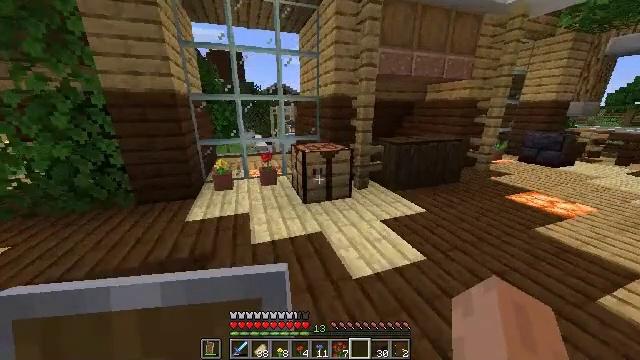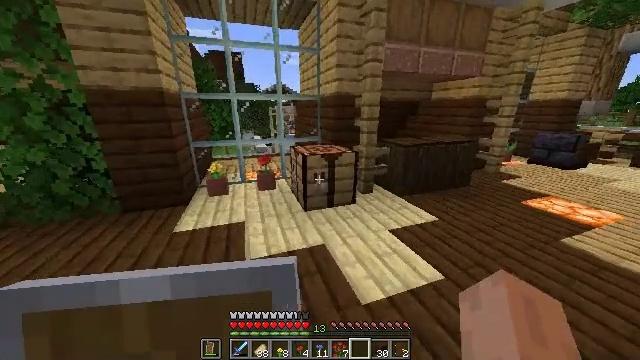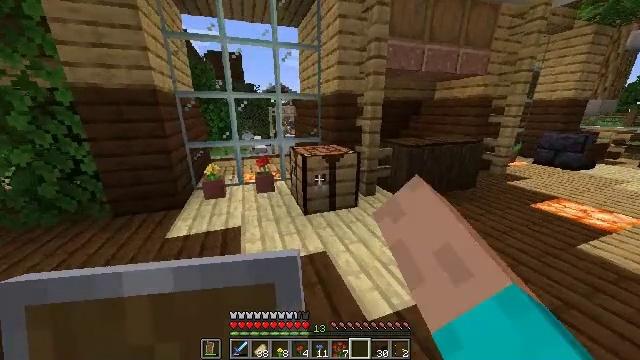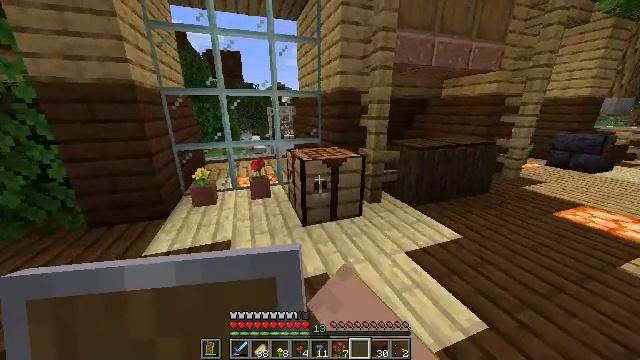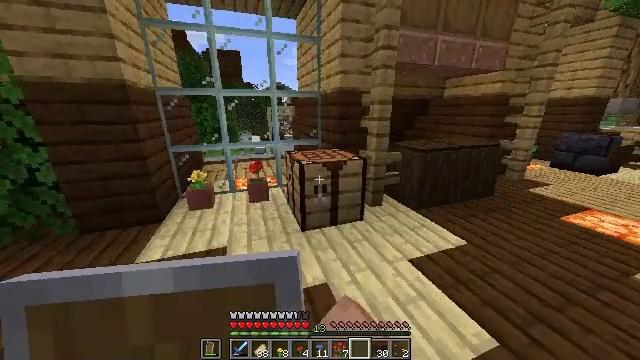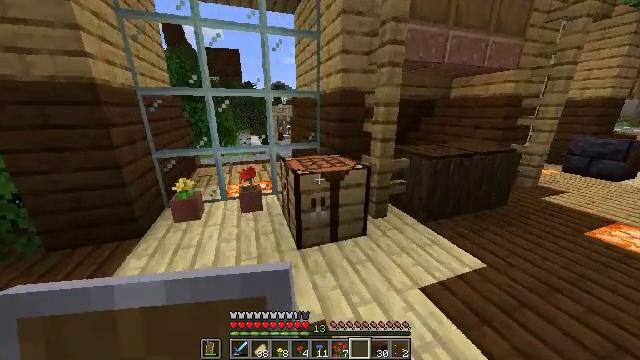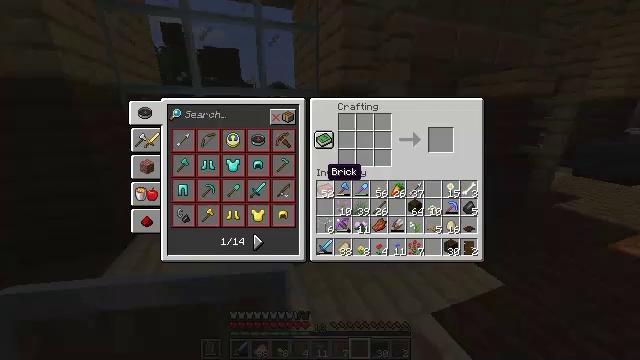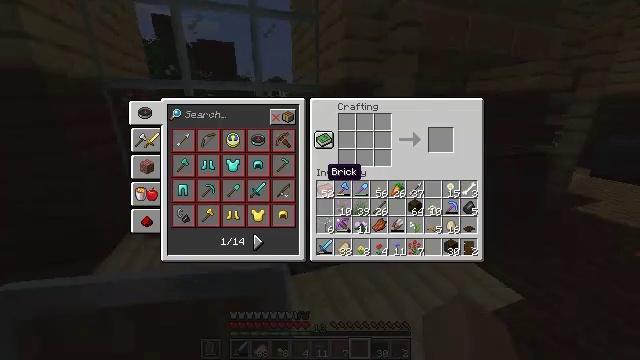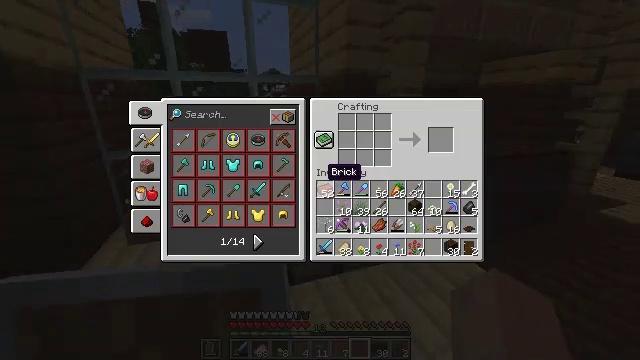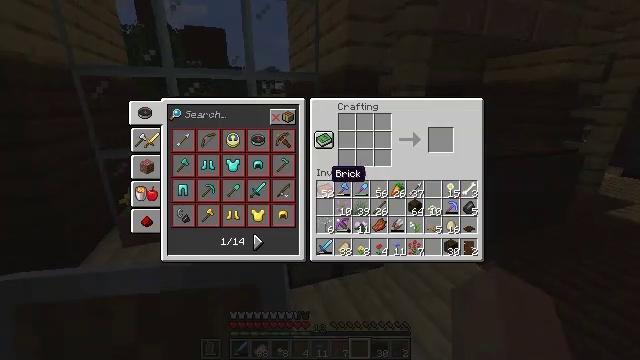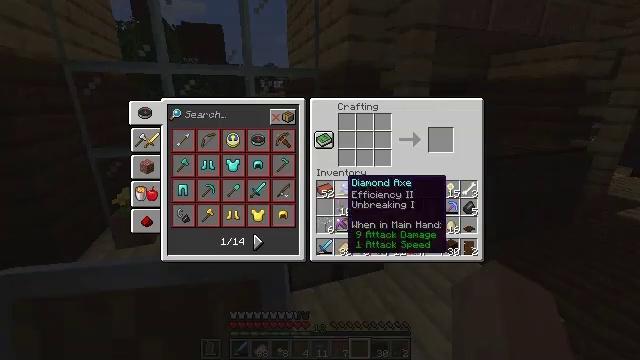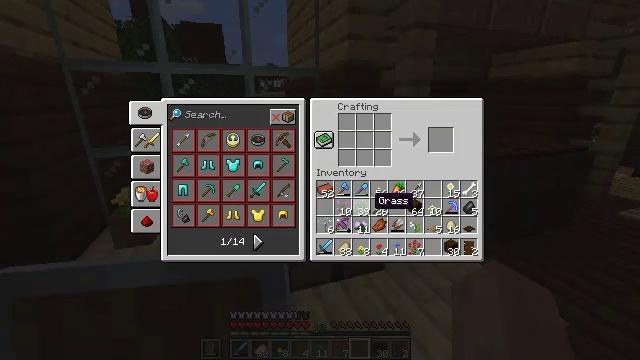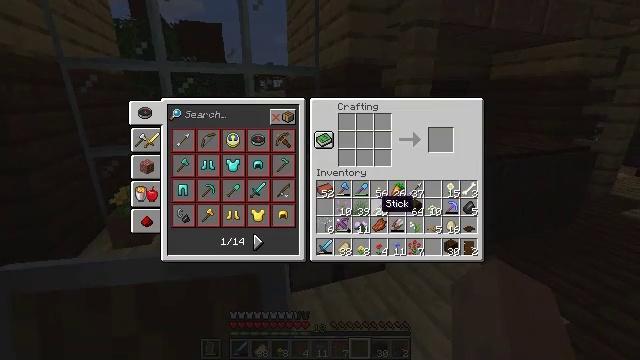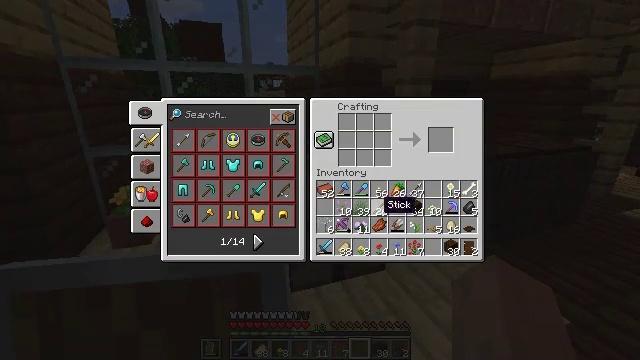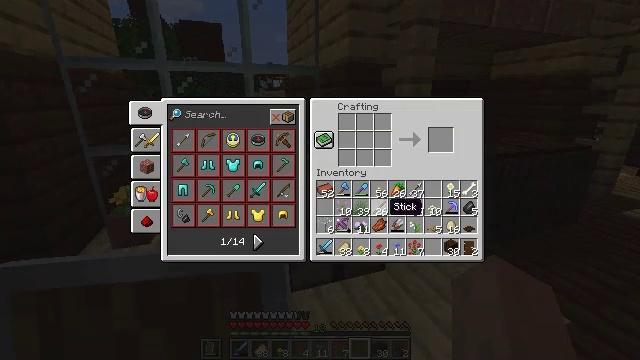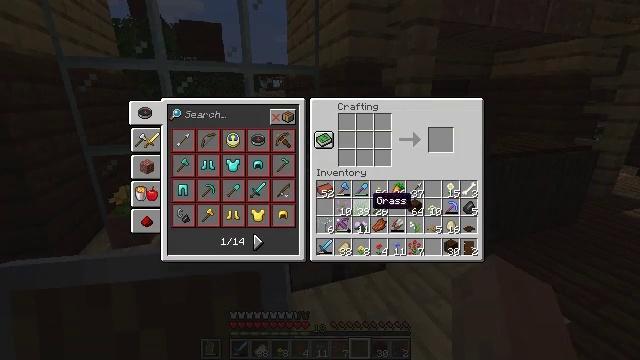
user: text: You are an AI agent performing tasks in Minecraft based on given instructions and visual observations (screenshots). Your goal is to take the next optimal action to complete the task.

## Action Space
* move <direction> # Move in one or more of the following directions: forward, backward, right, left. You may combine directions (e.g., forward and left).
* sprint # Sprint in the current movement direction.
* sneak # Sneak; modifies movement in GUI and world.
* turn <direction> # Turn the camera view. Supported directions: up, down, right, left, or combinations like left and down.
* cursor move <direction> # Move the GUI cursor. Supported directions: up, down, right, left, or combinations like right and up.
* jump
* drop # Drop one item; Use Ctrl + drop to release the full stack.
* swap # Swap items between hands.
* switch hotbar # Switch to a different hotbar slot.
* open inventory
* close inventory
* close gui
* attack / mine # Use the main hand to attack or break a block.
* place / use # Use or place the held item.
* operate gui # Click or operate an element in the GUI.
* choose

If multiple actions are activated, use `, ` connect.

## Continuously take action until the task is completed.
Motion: motion action
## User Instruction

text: Produce a flower pot on a crafting table.
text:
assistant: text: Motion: move forward, use / place
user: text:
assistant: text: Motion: move forward, use / place
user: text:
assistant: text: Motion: move forward, use / place
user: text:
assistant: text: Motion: move forward, use / place
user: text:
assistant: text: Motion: move forward
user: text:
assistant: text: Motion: open gui
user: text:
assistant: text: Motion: no_op
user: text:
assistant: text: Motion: no_op
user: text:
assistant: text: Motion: no_op
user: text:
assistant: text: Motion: cursor move right and down
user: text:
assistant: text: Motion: cursor move right and down
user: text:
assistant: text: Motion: cursor move right
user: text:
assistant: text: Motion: no_op
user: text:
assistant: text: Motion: no_op
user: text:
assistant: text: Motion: cursor move left
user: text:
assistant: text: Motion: cursor move left
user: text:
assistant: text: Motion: no_op
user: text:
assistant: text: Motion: no_op
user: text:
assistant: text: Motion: no_op
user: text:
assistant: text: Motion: no_op
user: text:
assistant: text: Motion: no_op
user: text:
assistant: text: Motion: operate gui
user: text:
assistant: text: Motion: operate gui
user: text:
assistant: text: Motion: cursor move right and up
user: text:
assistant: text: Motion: no_op
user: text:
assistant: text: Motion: cursor move up
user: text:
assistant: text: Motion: no_op
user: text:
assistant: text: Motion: no_op
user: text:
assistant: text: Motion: no_op
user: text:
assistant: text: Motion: no_op